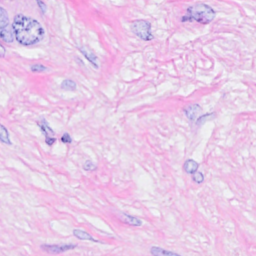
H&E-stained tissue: Breast